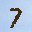
Label: 7